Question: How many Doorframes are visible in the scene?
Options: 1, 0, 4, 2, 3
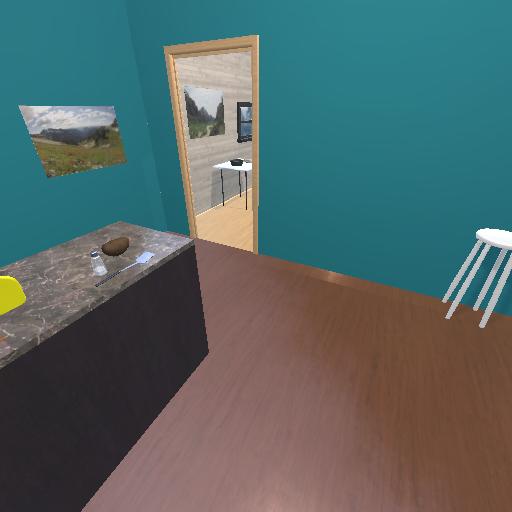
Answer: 1